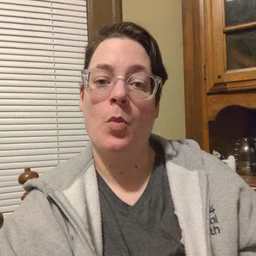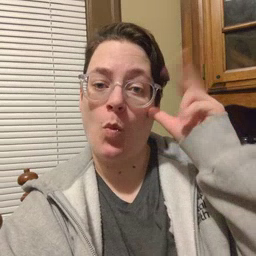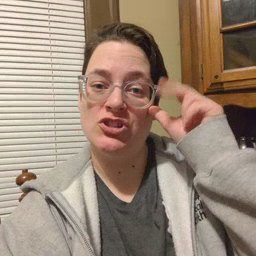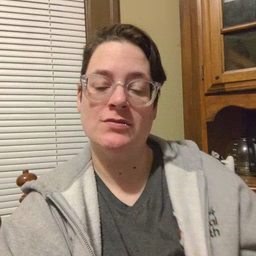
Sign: horse